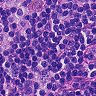
Metastatic tissue present: no